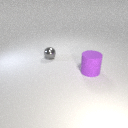
large purple rubber cylinder in front of small gray metal sphere